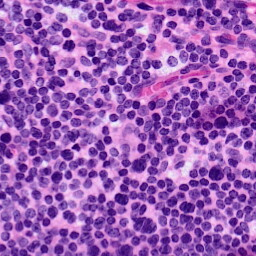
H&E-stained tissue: LymphNode